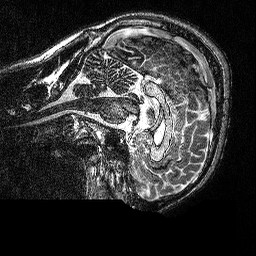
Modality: MP2RAGE
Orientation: sagittal
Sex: male
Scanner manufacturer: siemens
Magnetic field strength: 3 T
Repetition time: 5 s
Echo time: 0.00292 s